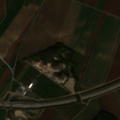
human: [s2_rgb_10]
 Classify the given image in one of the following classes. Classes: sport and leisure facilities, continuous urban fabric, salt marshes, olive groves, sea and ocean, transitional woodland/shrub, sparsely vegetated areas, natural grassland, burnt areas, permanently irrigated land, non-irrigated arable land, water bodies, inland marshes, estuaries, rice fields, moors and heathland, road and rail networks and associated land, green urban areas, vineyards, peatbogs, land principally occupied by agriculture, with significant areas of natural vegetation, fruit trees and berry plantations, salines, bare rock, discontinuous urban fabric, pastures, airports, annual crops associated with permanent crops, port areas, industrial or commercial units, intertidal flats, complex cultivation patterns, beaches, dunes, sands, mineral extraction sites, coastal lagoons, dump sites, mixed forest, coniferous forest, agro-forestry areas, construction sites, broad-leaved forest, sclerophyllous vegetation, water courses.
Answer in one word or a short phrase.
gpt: non-irrigated arable land, land principally occupied by agriculture, with significant areas of natural vegetation